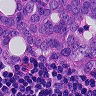
Metastatic tissue present: yes